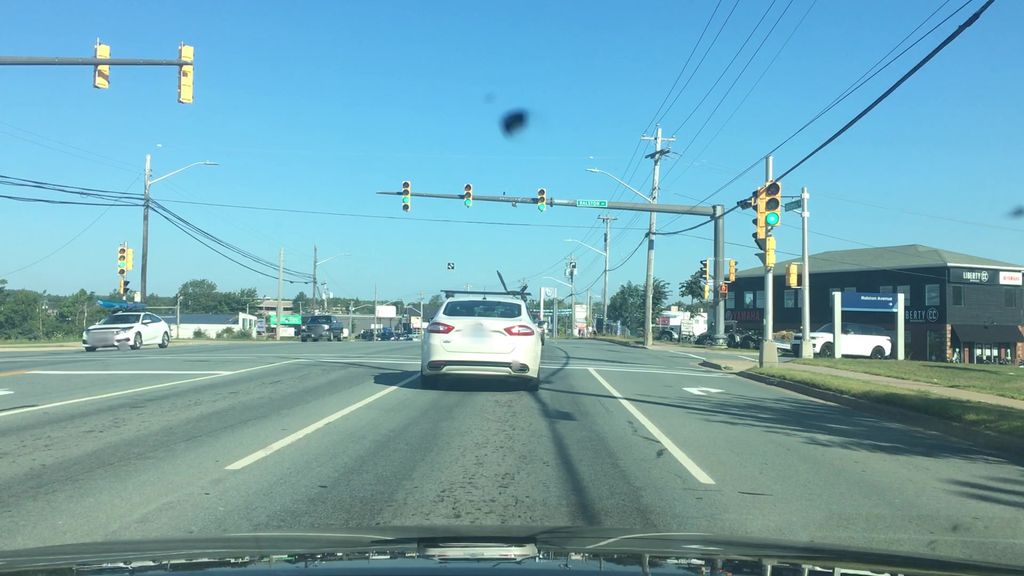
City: halifax